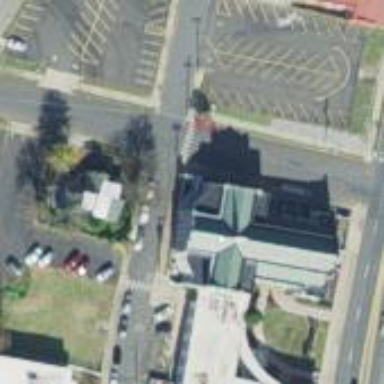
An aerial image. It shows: Building that serves as place of worship.